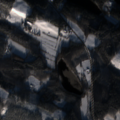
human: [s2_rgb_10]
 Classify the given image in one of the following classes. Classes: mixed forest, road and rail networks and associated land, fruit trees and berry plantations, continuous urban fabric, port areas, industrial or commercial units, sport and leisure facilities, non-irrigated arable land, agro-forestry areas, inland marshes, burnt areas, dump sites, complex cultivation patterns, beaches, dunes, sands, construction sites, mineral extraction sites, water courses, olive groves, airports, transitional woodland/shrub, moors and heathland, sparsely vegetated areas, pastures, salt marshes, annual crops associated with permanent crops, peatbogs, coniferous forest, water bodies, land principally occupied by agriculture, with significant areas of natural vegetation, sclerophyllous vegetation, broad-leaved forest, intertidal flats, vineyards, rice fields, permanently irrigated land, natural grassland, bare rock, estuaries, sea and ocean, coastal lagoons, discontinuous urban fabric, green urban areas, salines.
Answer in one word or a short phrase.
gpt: land principally occupied by agriculture, with significant areas of natural vegetation, broad-leaved forest, mixed forest, water bodies